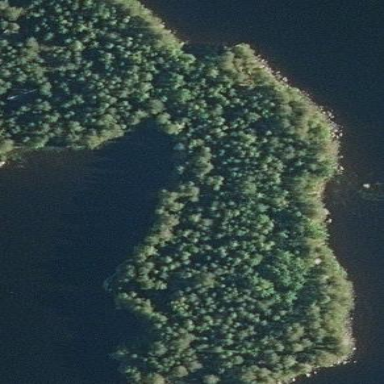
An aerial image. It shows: Islet covered with woodland.